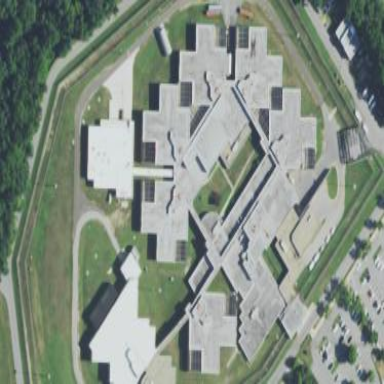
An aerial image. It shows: Prison.